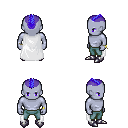
a pixel art fantasy rpg character, male body template, dark elf, purple skin, white cape, teal pants, blue short mohawk hairstyle, bracelets, metal boots, four views (front, back, left, right), 2x2 character sprite sheet, small pixel art, hard edges, no anti-aliasing